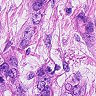
Metastatic tissue present: yes